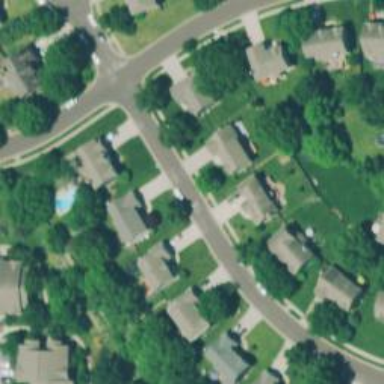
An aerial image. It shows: Residential road with sidewalk on the left side.